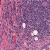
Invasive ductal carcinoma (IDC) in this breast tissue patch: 1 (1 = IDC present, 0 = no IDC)